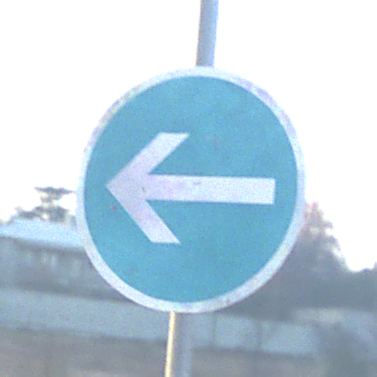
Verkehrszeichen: VorgeschriebeneFahrtrichtungHierLinks
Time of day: Dawn
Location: Outdoor (Nature)
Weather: Clear
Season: NotSpecified
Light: Natural